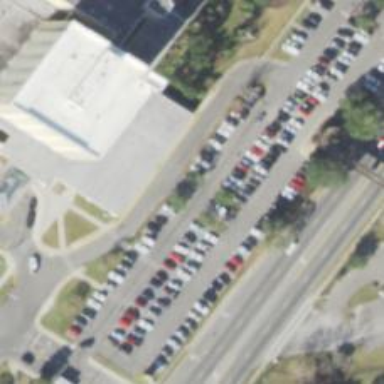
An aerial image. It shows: Parking space is available.